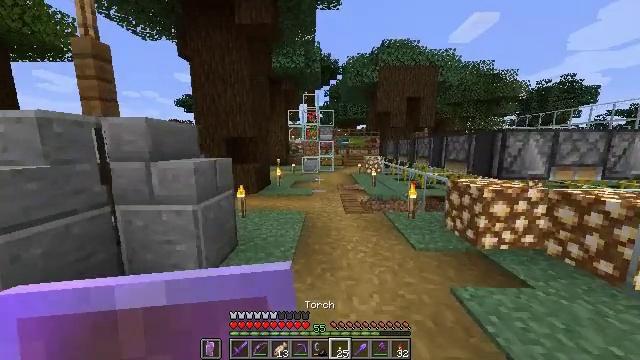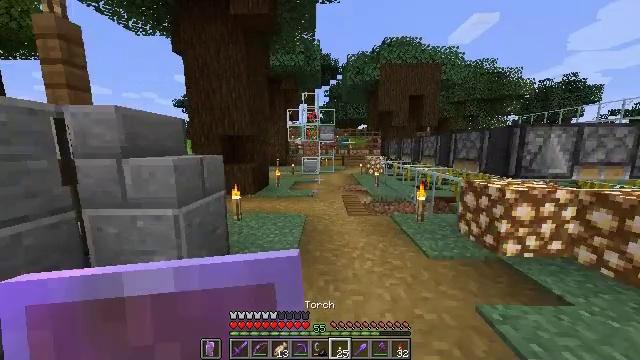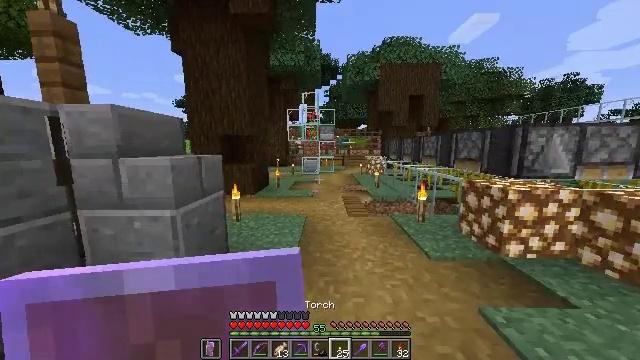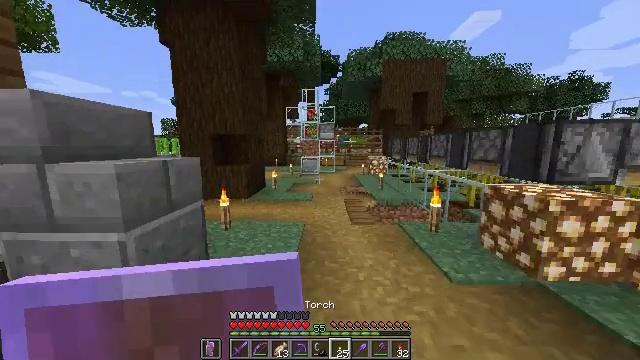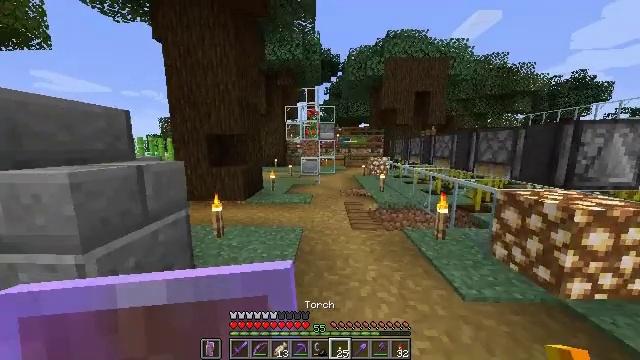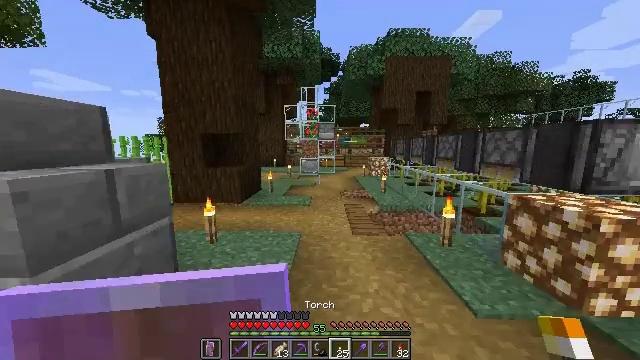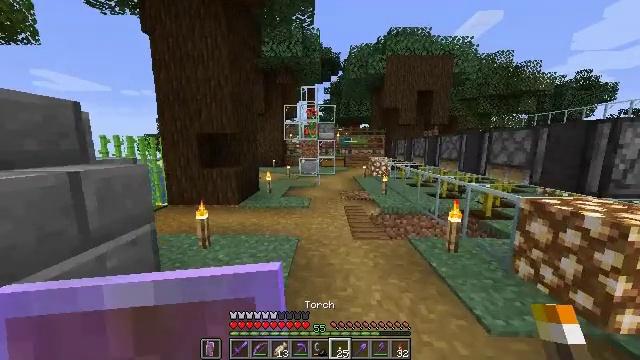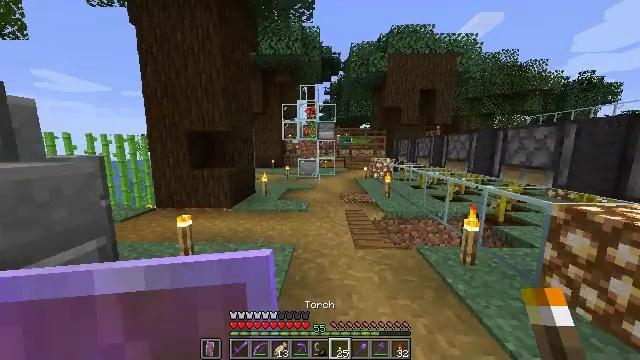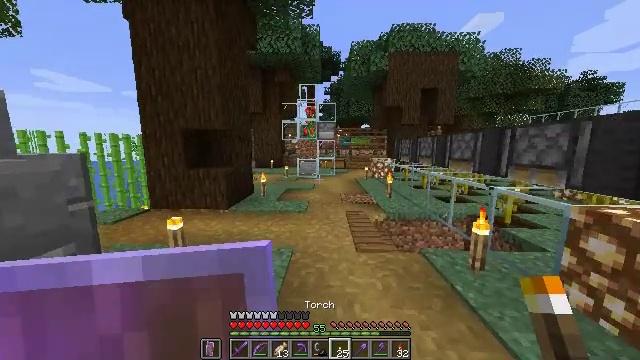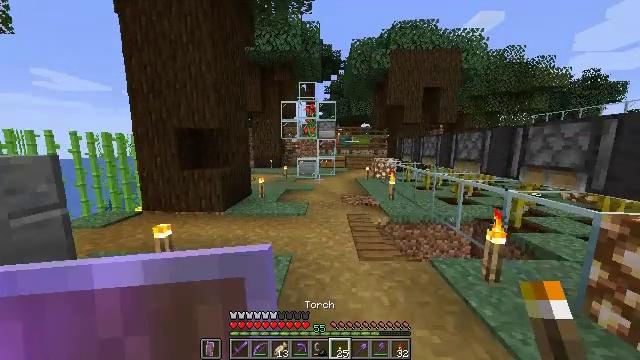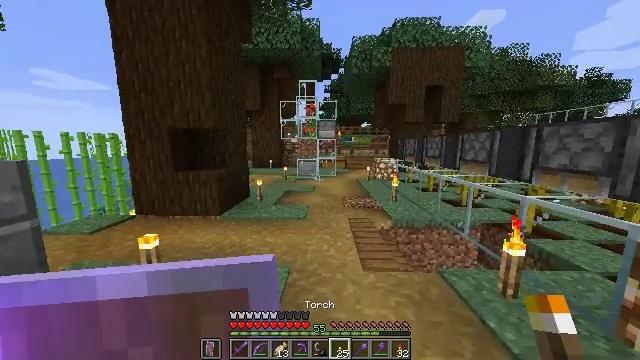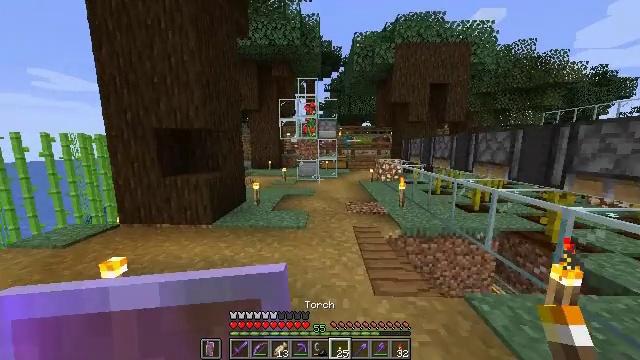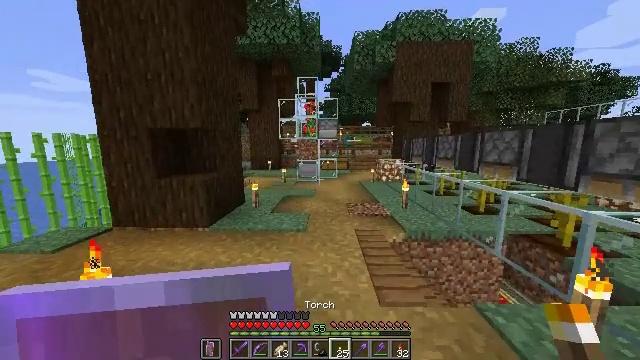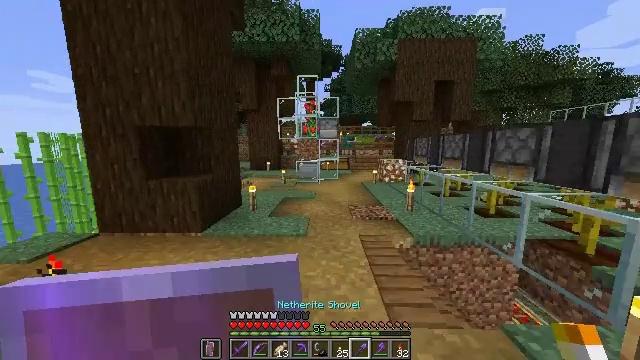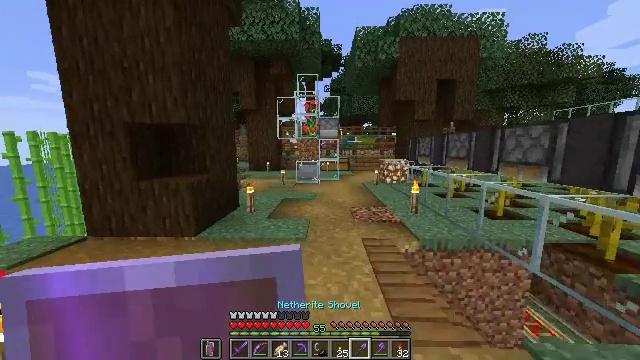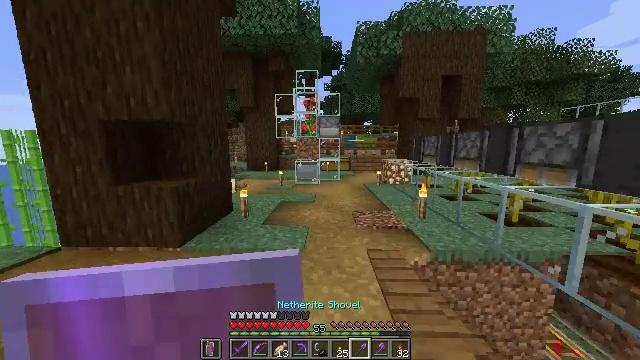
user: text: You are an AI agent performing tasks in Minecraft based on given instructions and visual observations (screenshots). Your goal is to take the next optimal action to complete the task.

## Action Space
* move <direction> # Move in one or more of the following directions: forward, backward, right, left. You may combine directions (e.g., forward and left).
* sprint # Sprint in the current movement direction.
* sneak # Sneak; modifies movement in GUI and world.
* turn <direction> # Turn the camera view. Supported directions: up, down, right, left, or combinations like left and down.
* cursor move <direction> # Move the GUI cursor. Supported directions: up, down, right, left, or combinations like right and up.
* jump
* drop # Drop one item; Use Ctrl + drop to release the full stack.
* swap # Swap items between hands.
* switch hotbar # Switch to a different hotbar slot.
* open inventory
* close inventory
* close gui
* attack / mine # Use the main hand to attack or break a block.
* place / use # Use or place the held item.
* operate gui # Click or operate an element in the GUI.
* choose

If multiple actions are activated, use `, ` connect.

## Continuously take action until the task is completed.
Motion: motion action
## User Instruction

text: craft item pink carpet
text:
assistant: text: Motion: move forward, sprint
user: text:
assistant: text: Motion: move forward, sprint
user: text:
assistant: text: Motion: move forward, sprint
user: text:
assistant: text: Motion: move forward, sprint
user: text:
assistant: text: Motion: move forward, sprint
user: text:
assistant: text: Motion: move forward, sprint
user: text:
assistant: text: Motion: move forward, sprint
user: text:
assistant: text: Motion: move forward, sprint
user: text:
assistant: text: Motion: move forward, sprint
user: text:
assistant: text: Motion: move forward, sprint
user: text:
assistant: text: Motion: move forward, sprint
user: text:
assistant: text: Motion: move forward, sprint
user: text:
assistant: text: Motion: move forward, sprint
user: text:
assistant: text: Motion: move forward, sprint
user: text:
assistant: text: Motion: move forward, sprint
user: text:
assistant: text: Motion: move forward, sprint
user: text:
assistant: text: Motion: move forward, sprint
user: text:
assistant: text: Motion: move forward, sprint
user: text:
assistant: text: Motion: move forward, sprint
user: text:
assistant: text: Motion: move forward, sprint
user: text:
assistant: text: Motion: move forward, sprint
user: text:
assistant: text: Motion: move forward, sprint
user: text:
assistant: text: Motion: move forward, sprint
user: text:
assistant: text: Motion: move forward, sprint
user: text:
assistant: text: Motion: move forward, sprint
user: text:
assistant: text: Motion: move forward, sprint
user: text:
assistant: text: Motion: move forward, sprint
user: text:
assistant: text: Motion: move forward, sprint
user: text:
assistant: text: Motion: move forward and move right, sprint
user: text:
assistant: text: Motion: move forward and move right, sprint